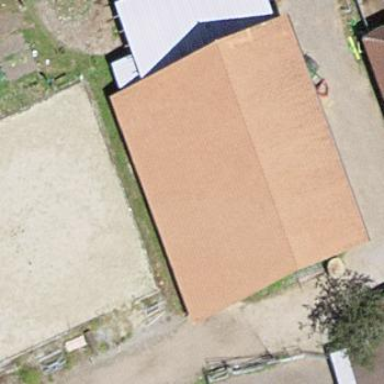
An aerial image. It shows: Rural barn.